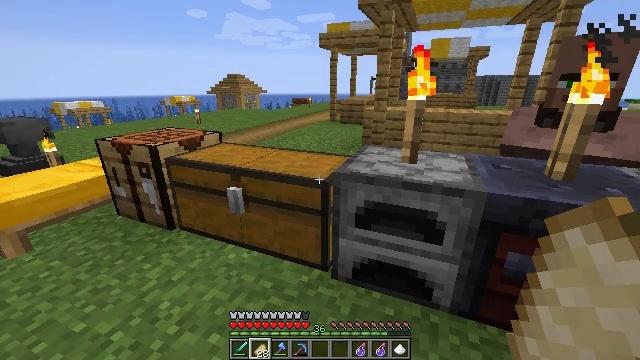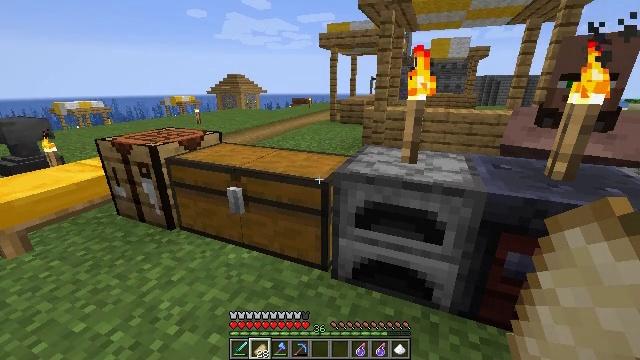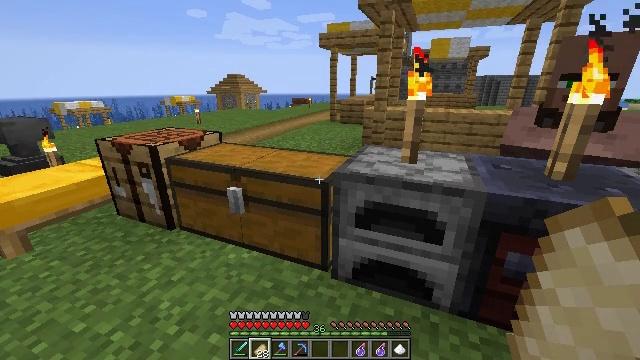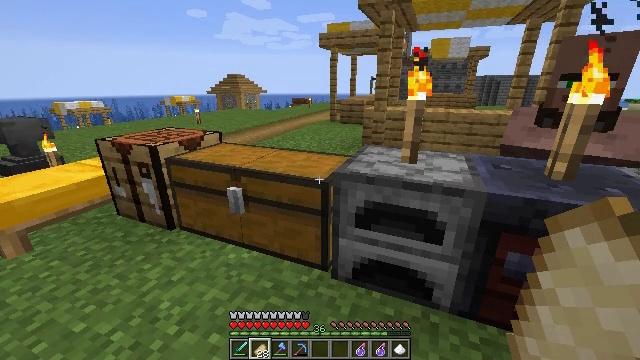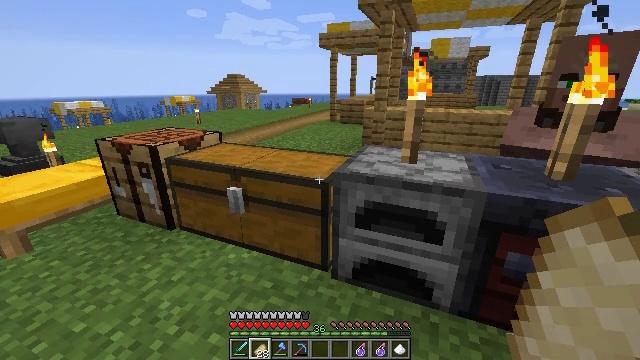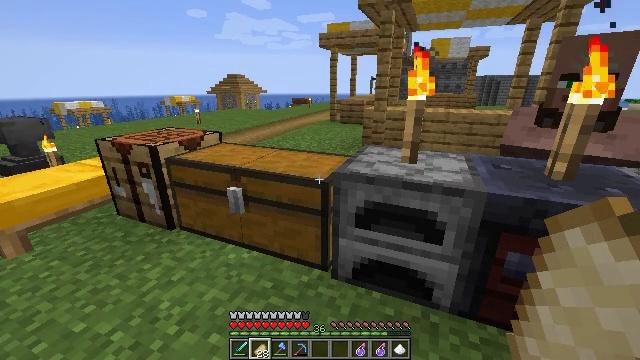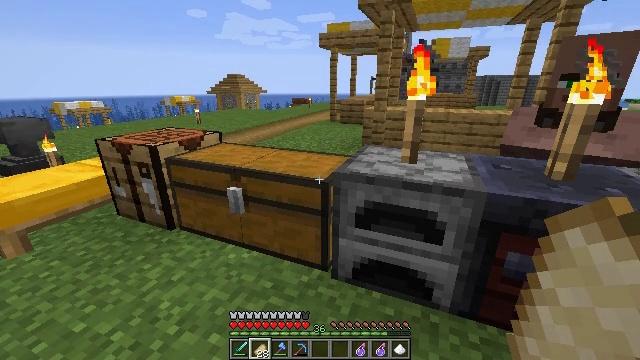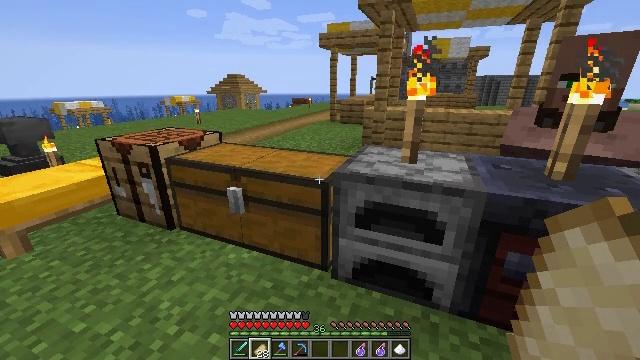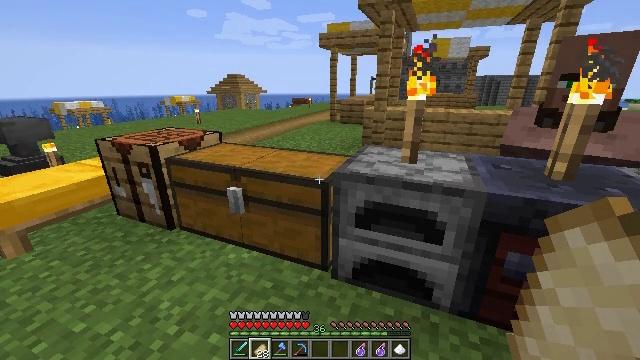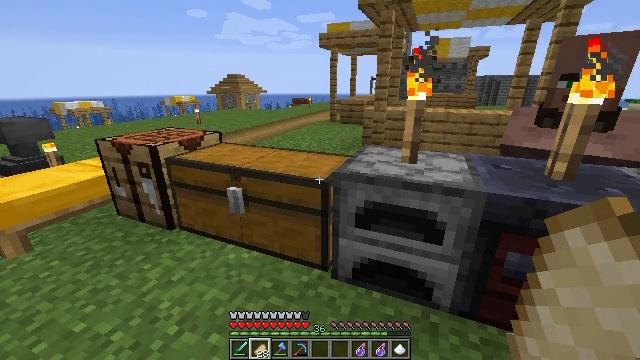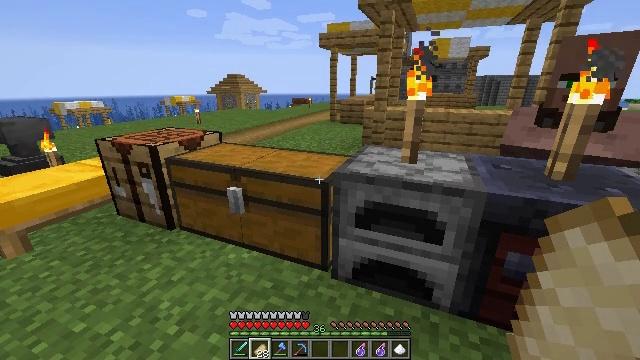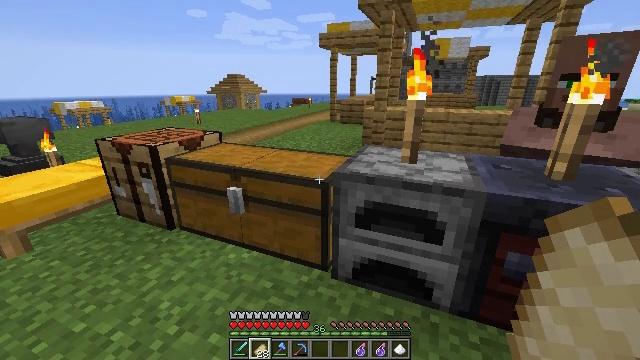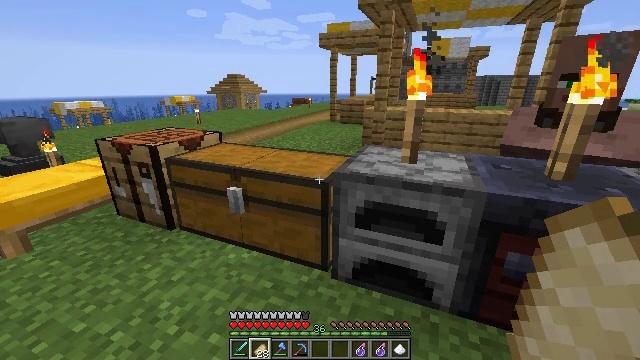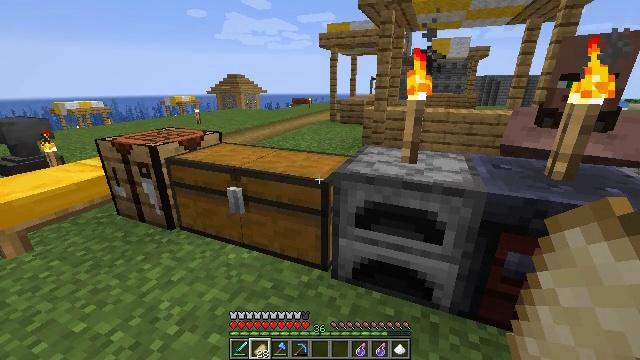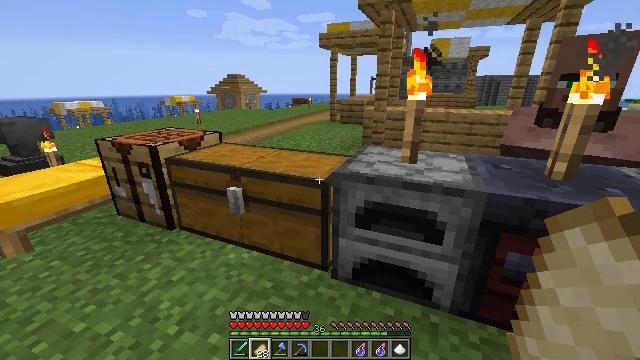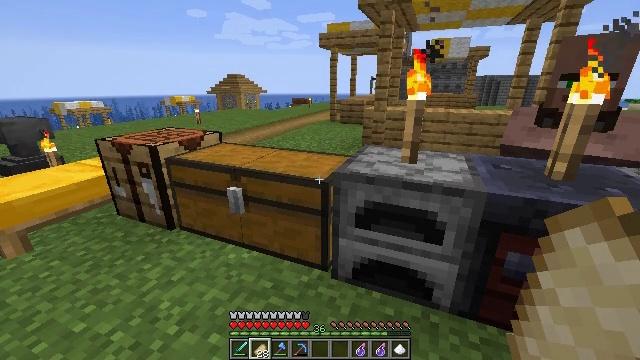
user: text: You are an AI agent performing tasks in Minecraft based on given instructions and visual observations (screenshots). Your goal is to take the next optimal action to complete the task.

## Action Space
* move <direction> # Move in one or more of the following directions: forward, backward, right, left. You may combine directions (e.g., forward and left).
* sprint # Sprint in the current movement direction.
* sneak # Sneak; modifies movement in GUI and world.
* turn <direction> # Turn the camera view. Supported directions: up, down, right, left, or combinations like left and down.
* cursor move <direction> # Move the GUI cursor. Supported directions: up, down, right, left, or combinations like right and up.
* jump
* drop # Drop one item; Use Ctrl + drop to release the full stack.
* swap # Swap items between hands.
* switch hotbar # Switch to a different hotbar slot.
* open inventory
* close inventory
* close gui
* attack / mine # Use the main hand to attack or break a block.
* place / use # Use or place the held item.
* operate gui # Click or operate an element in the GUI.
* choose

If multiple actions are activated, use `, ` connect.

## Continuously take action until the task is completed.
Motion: motion action
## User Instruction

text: Put spider eye, brown mushroom, and sugar in crafting grid to get a fermented spider eye.
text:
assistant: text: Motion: no_op
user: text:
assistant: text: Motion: no_op
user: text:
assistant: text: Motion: no_op
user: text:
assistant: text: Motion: no_op
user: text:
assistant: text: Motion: no_op
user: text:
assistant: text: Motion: no_op
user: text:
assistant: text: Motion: no_op
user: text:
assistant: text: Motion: no_op
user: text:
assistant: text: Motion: no_op
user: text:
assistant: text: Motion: no_op
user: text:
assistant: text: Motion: no_op
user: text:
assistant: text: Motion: no_op
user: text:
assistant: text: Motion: no_op
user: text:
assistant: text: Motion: no_op
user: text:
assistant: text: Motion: no_op
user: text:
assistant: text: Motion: no_op
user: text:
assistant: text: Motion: no_op
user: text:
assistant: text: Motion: no_op
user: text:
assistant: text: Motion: no_op
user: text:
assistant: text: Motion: no_op
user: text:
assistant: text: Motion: no_op
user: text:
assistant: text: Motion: no_op
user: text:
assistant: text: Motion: no_op
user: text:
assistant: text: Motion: no_op
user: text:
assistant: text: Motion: no_op
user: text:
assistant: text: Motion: no_op
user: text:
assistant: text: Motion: no_op
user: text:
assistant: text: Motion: no_op
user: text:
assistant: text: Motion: no_op
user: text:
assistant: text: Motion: no_op